Question: Im trying to connect to google using the <URL> package.
I have already install the 2 packages.
'''
meteor add service-configuration
meteor add accounts-google
'''
This is how my 'server/config.js' file looks.
'''
ServiceConfiguration.configurations.upsert(
{ service: "google" },
{
$set: {
clientId: "xxxxxxxx",
loginStyle: "popup",
secret: "xxxxx"
}
}
);
'''
My setup on the google console.
Javascript Origins: 'http://localhost:3000/'
redirect URL: 'http://localhost:3000/_oauth/google?close'
But im getting always the same error.

Its clear that the error relays on the redirect url so its there something wrong with this 'http://localhost:3000/_oauth/google?close' ?
I have already follow the steps pointed by Slava at <URL>
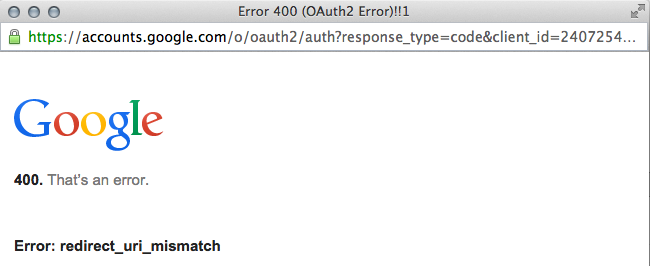
Answer: Check your settings for the api key in the Google developer console, to make sure you've added 'http://localhost:3000/' to the authorized origins and 'http://localhost:3000/_oauth/google' and 'http://localhost:3000/_oauth/google?close' to your authorized redirect urls.